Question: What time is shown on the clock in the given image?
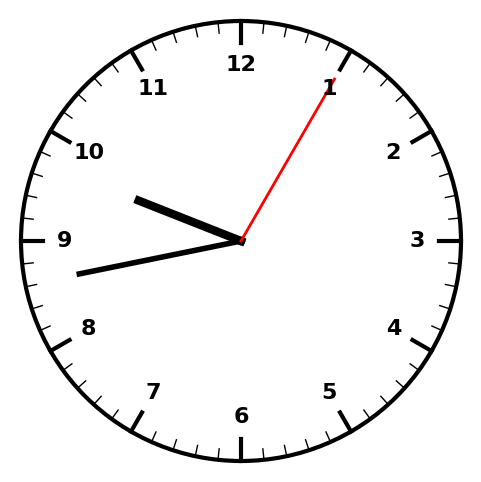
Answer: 09:43:05